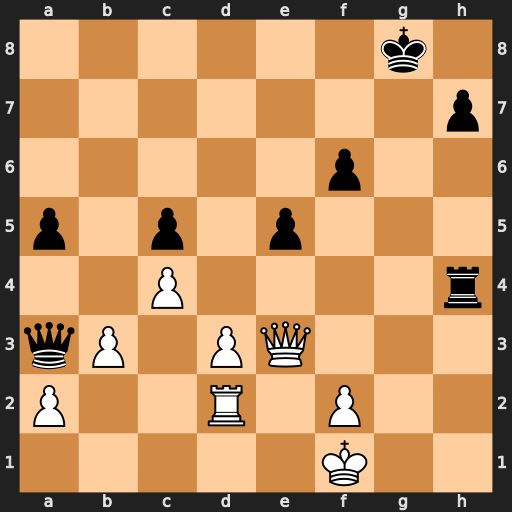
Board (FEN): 6k1/7p/5p2/p1p1p3/2P4r/qP1PQ3/P2R1P2/5K2
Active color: w
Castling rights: -
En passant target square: -
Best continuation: Qg3+ Kf7 Qxh4 Qc1+ Ke2